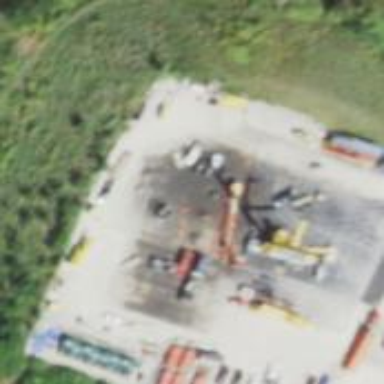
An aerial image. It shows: Petroleum well.